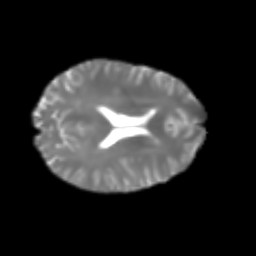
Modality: T2w
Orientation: axial
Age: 23
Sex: male
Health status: healthy